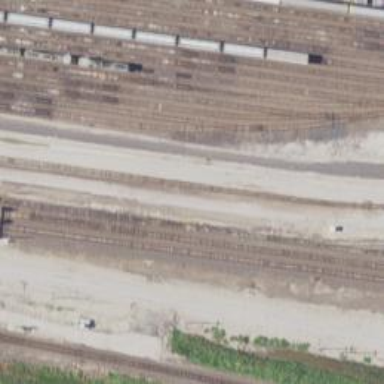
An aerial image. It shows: Railway yard used for servicing trains.